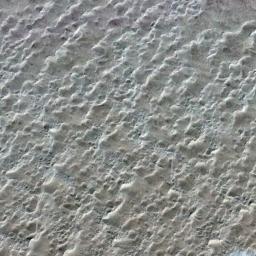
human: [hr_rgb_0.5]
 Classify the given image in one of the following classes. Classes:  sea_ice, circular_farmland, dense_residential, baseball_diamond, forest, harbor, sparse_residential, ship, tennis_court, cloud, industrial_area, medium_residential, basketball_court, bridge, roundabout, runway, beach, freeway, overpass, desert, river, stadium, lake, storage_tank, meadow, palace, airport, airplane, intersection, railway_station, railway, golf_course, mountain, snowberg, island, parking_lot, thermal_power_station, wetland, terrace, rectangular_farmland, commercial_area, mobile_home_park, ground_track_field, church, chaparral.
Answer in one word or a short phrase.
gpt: desert